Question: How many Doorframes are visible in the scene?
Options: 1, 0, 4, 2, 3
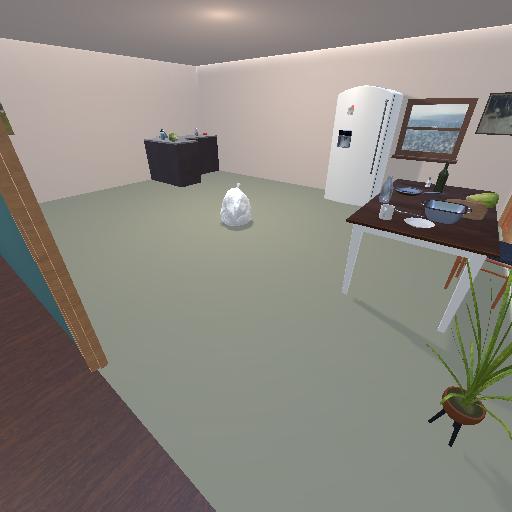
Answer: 1